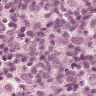
Metastatic tissue present: yes